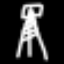
Label: The Eiffel Tower